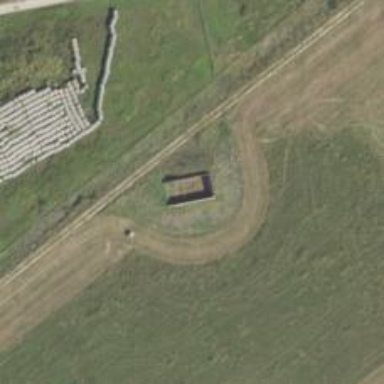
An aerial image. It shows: Military bunker for protection and defense.